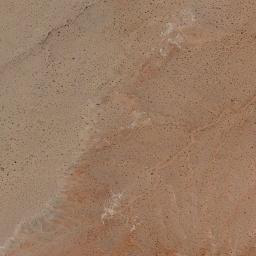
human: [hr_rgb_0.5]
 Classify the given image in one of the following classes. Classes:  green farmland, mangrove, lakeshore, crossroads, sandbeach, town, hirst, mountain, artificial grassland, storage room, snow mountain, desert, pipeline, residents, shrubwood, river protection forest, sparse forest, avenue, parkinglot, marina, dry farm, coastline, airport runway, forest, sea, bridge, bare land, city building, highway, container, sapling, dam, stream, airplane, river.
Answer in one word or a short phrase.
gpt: desert